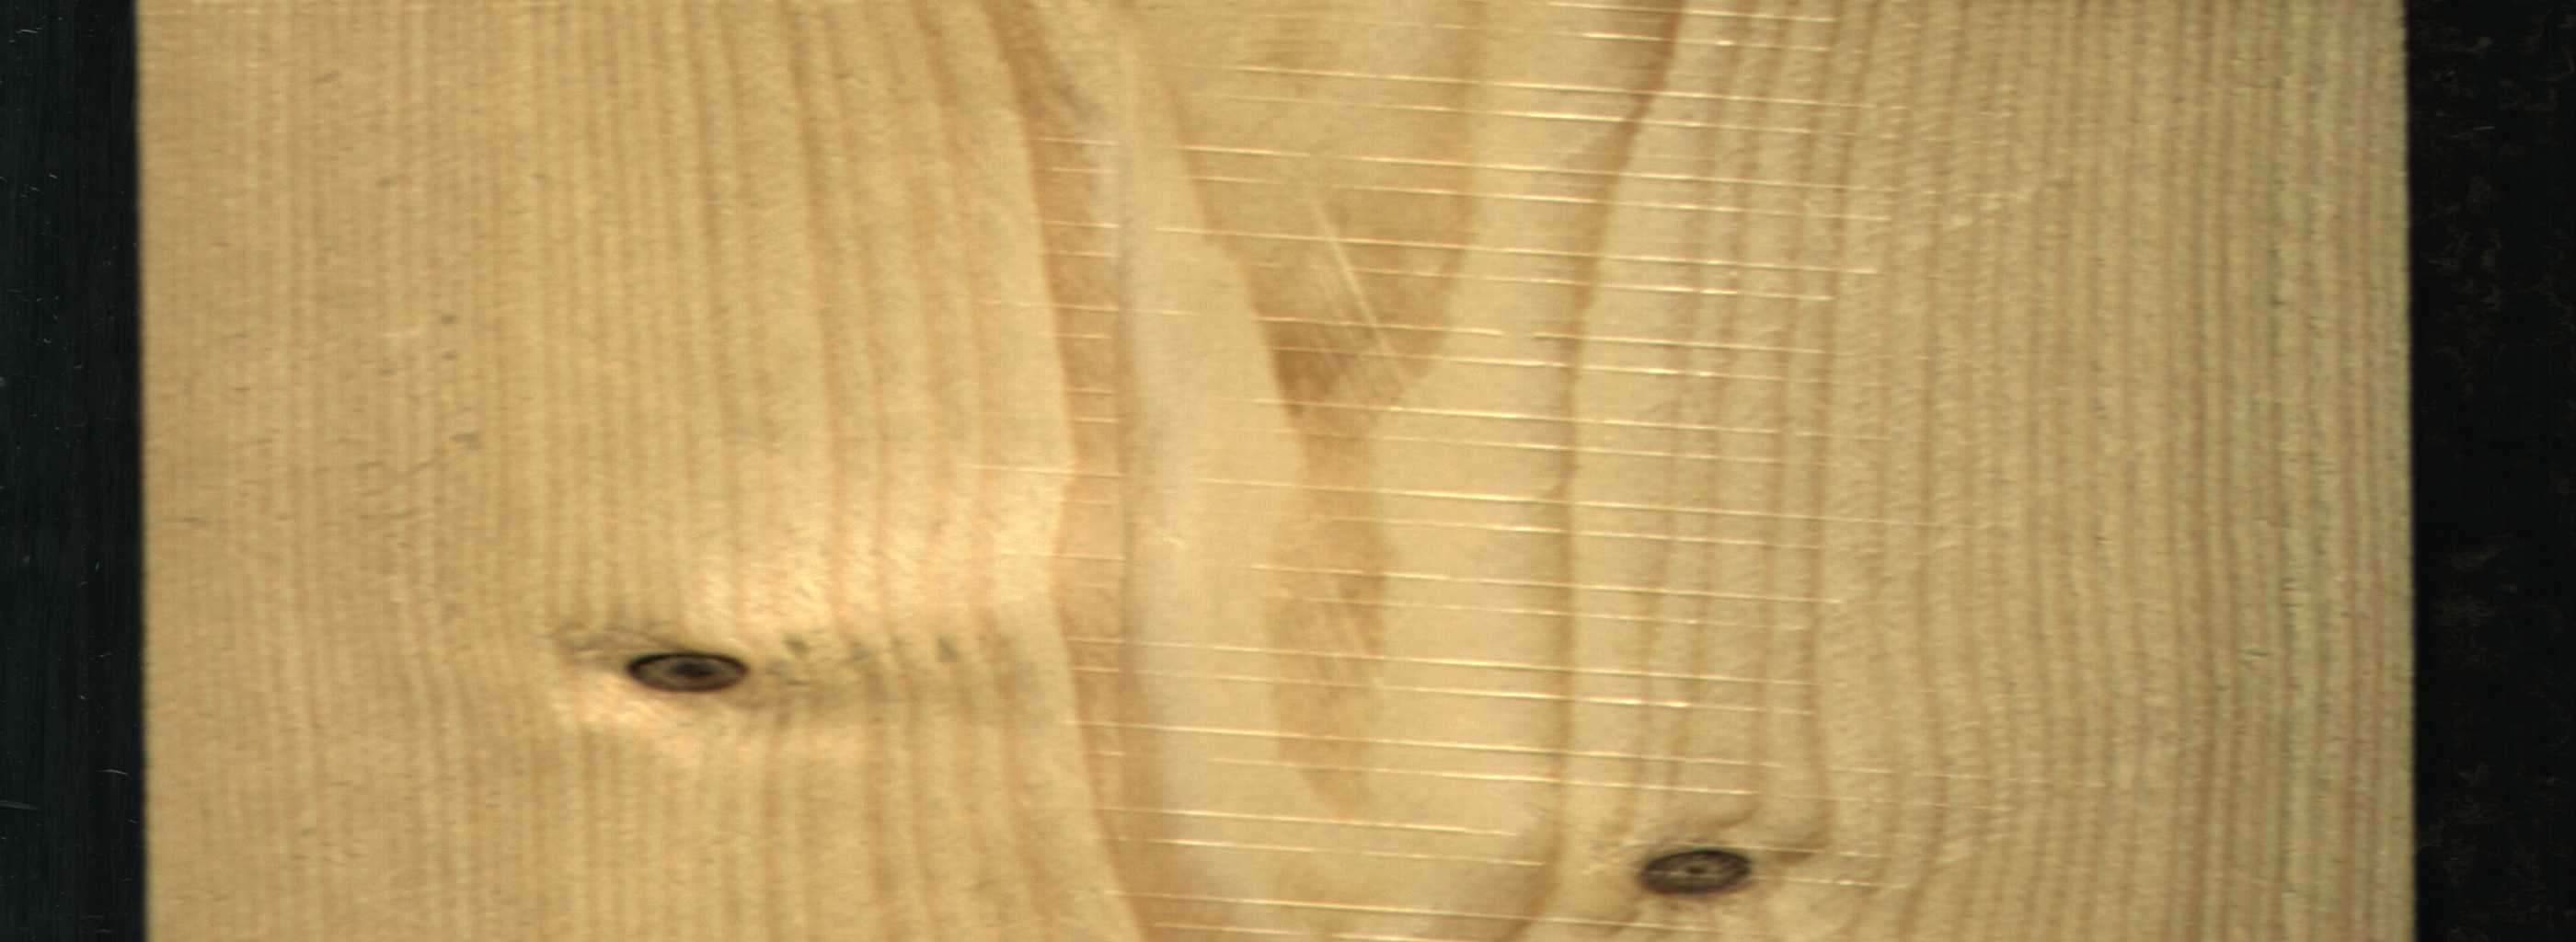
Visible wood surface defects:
Dead_Knot
Dead_Knot